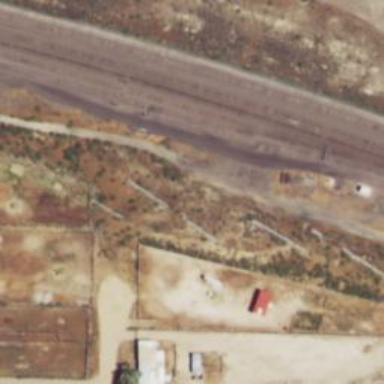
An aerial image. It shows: Railway track.